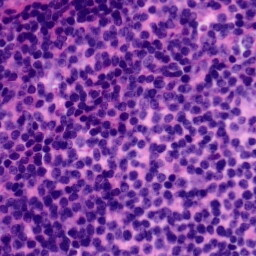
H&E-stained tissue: Tonsil